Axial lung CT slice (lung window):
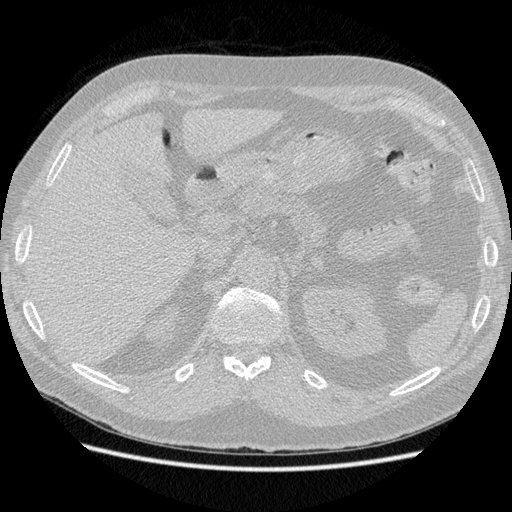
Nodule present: no